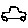
Label: car